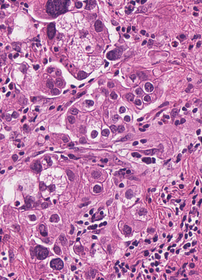
Tumor epithelial tissue: yes
Tumor-associated stroma tissue: yes
Normal tissue: no